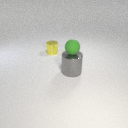
small yellow metal cylinder behind large gray metal cylinder